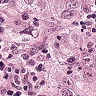
Metastatic tissue present: yes